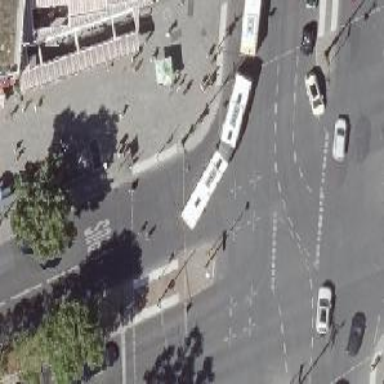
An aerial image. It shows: Crossing with traffic signals.